Field crop: tomato
Growth stage: 1
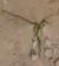
Species: cyperus